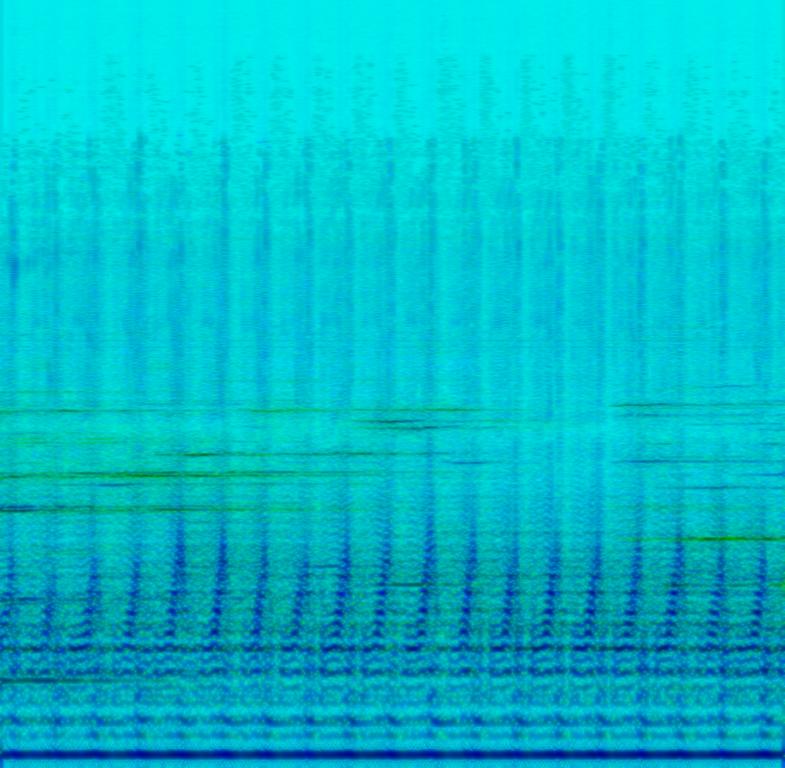
A didgeridoo is playing a rhythm full of overtones while being supported by experimental, atmospheric pad sounds. The whole recording is full of reverb, mystic sounds that are panned to the left and right side of the speakers. This song may be playing at an alternative nature festival.